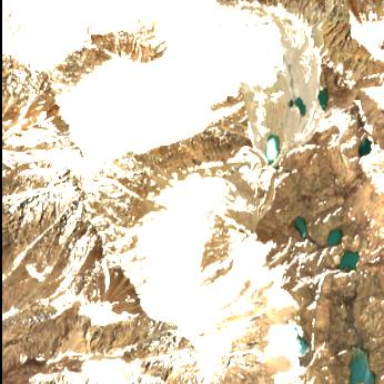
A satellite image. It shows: Stunning view of glacier.